Question: I'm looking to make a step by step form for an "instant quote" type of thing on my website. I made the following image on photoshop, it's pretty self-explanatory that I want the user to enter information at each step of the form and ultimately submit the form at step 3 (going to the next step should be seamless, without a page reload).

Can someone please give me some general pointers how I should go about this? This is my first project using backbone.js and it would really help to have a high level overview of whats the best way to approach this particular widget.
Thanks
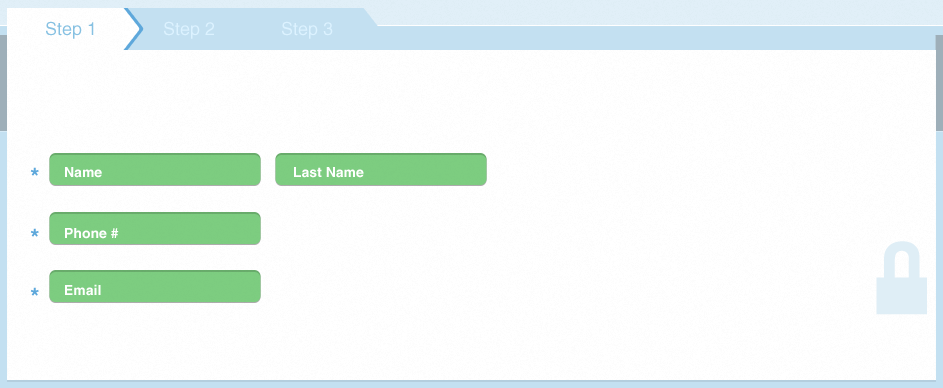
Answer: I would structure it as follows:
Have a single model which collects the data across the stages. Implement storage of this model, and allow partially-completed data. (You'll probably want to store this at each stage, so the user can come back at a later date).
This should be responsible for rendering the tabs/stages at the top, rendering navigation elements for backwards/forwards, and for rendering a sub-view.
These should operate on bits of the above model.
You might want different URL routes for each sub-view, or you might want the same URL for the whole multi-stage process. Either way, the router needs to create the outer multi-stage view and the inner sub-view (or views), and connect them together, together with the appropriate model.
Don't couple your views tightly. Use some form of pub/sub to raise and listen to custom events. (For example: <URL>